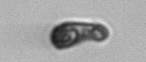
Label: Euglena